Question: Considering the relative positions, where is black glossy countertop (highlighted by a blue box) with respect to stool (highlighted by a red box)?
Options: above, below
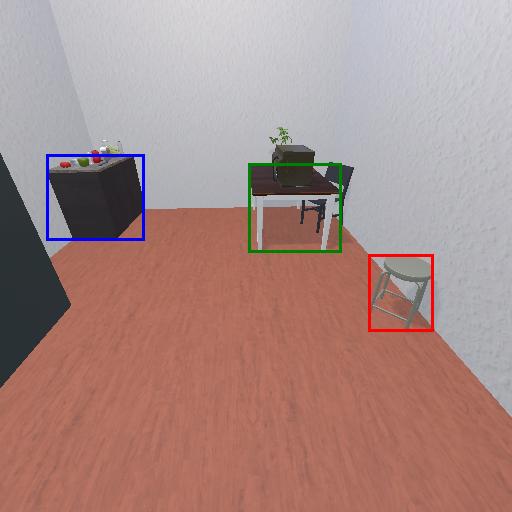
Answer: above